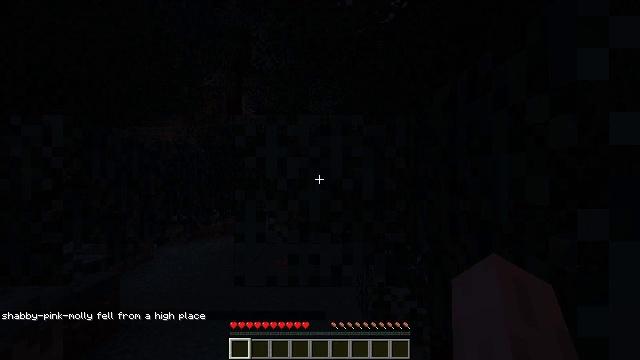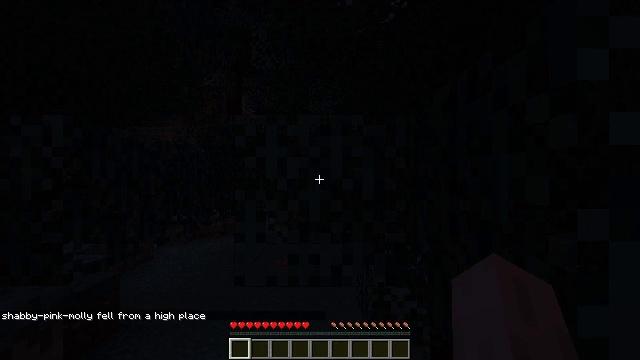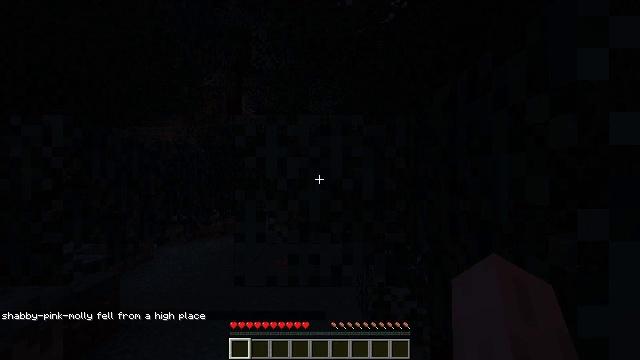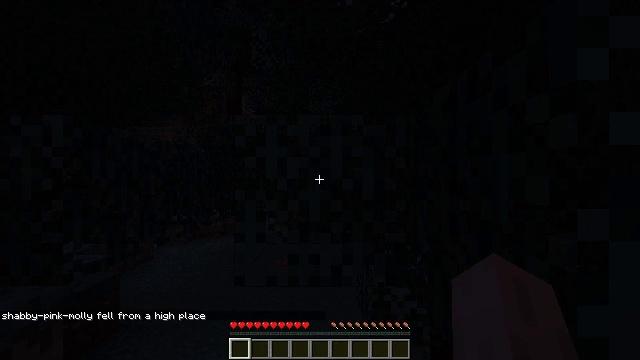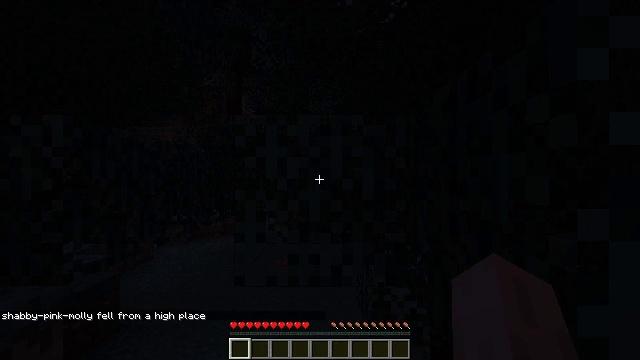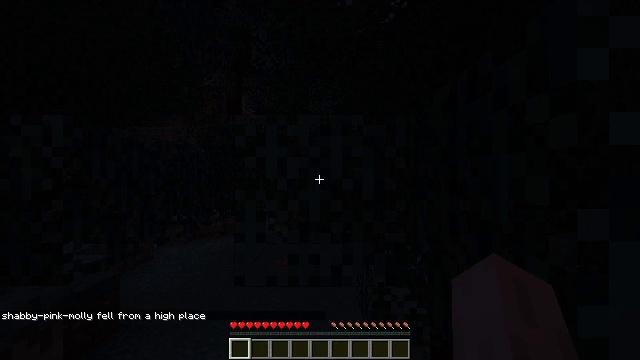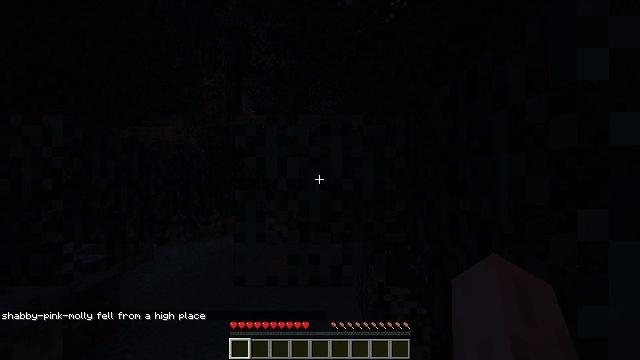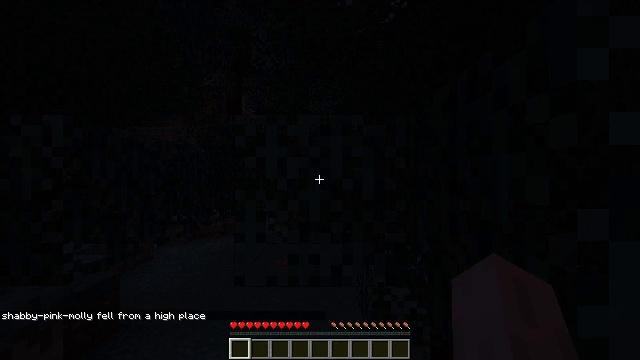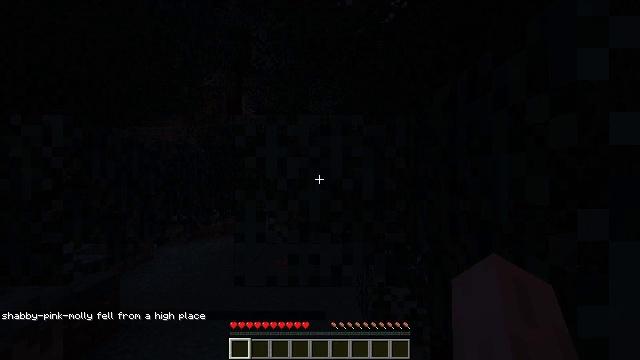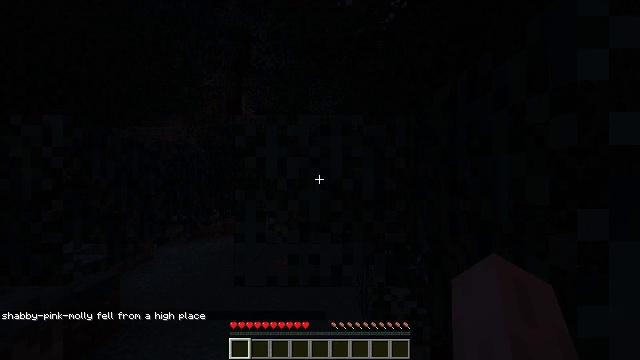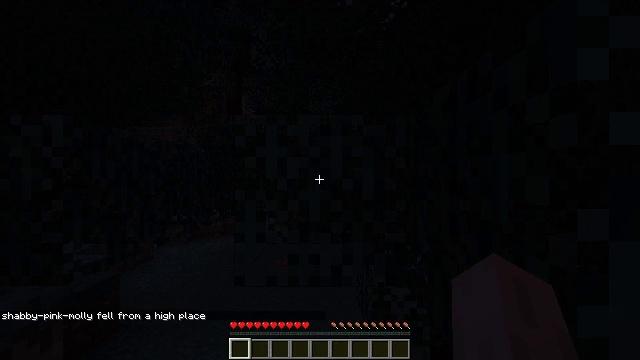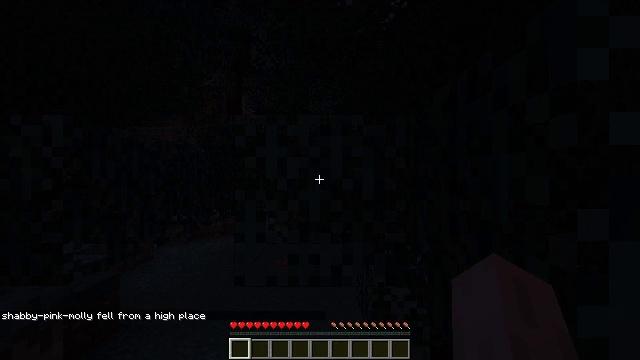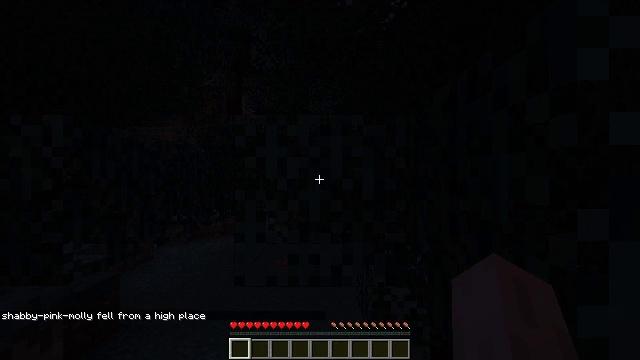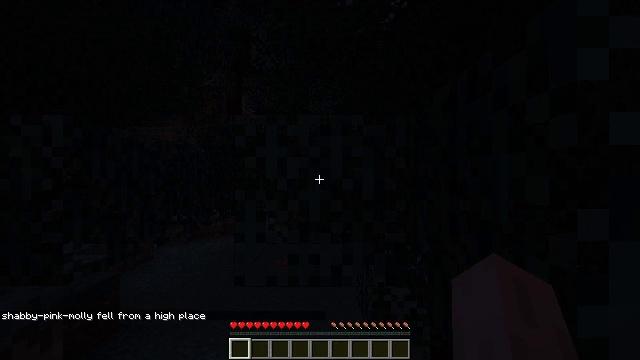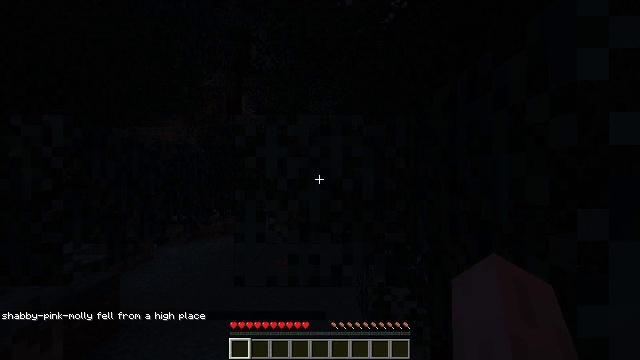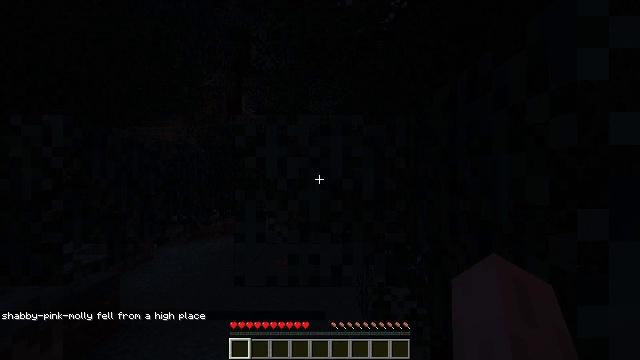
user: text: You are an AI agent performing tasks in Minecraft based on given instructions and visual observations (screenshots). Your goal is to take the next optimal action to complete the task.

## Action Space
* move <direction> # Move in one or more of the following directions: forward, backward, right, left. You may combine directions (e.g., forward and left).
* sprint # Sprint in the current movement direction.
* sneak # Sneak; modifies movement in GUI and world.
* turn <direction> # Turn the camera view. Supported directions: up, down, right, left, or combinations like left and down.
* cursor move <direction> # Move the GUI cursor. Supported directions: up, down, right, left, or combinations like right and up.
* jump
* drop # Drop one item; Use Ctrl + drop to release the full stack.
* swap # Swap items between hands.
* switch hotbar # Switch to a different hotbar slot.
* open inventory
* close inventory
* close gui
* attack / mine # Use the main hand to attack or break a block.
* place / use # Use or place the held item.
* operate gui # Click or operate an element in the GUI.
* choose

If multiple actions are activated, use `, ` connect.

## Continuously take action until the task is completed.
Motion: motion action
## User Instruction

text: Gather the ladder by attacking it.
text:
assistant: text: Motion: no_op
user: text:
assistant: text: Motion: no_op
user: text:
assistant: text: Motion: no_op
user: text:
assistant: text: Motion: no_op
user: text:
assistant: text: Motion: no_op
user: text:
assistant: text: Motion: no_op
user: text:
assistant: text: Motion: no_op
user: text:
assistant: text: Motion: no_op
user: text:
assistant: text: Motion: no_op
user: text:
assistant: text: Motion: no_op
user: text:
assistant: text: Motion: no_op
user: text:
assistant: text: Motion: no_op
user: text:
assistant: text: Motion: no_op
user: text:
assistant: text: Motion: no_op
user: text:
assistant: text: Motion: no_op
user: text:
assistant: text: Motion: no_op
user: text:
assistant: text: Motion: no_op
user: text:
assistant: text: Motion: no_op
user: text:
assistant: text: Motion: no_op
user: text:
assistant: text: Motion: no_op
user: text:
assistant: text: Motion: no_op
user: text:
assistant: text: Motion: no_op
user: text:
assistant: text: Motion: no_op
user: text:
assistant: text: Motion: no_op
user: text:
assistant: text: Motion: no_op
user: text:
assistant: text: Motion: no_op
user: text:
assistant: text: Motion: no_op
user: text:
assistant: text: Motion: no_op
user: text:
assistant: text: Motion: no_op
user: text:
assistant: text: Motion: no_op